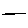
Label: line